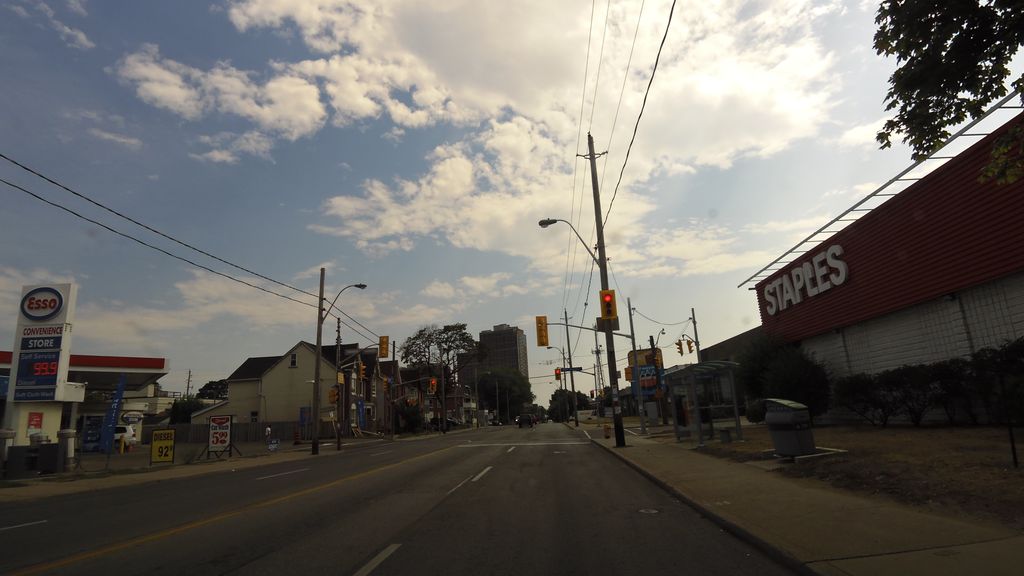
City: toronto